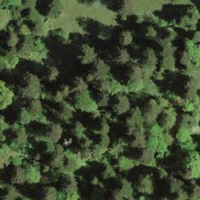
EUNIS habitat code: 44
Species observed at this site:
Fagus sylvatica